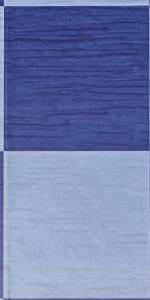
Label: Empty